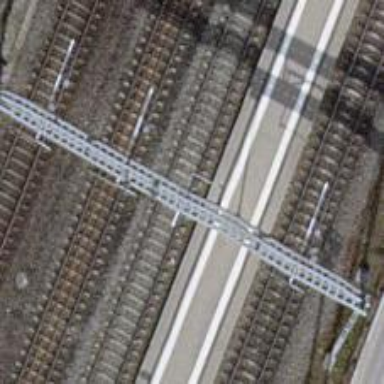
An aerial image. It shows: Railway stop with public transport stop position.